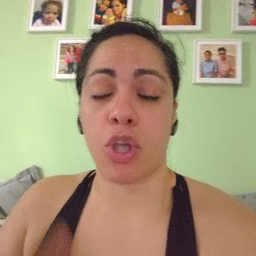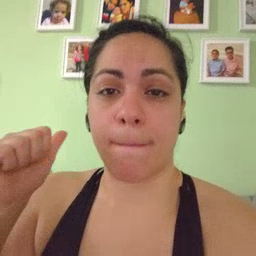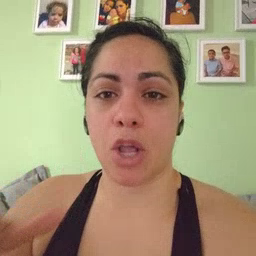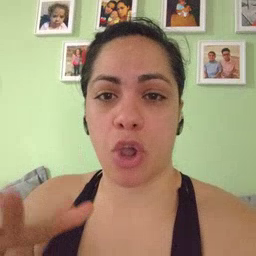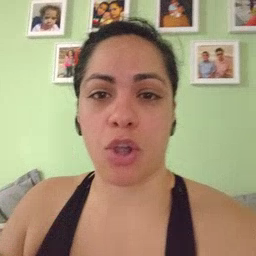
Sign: backyard